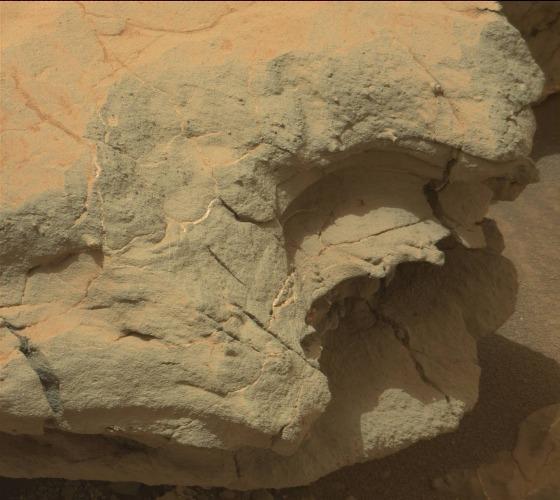
Terrain classes present: Gravel / Sand / Soil, Rock, Shadow